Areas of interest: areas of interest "Pleasant Scenery Bay"
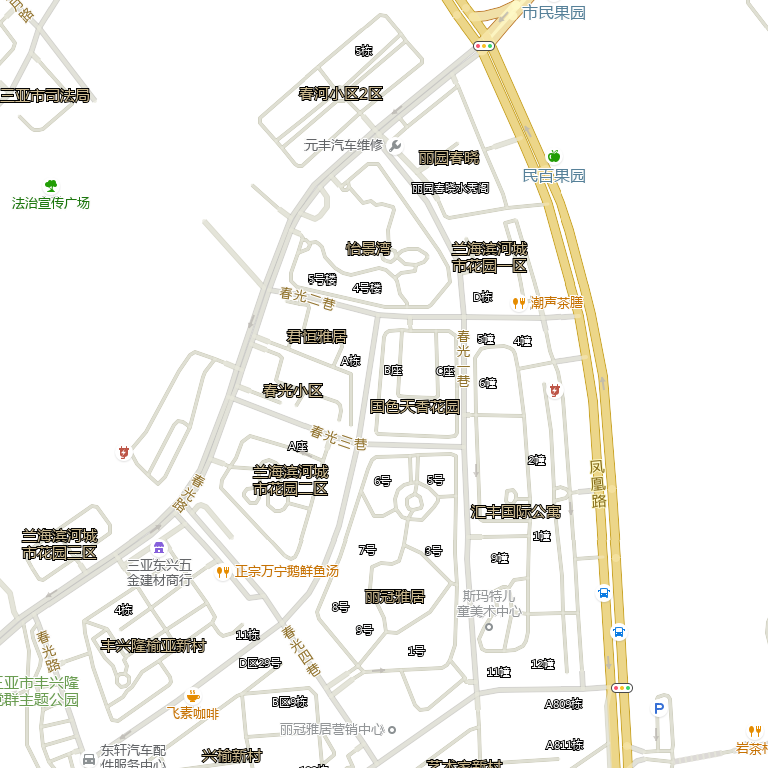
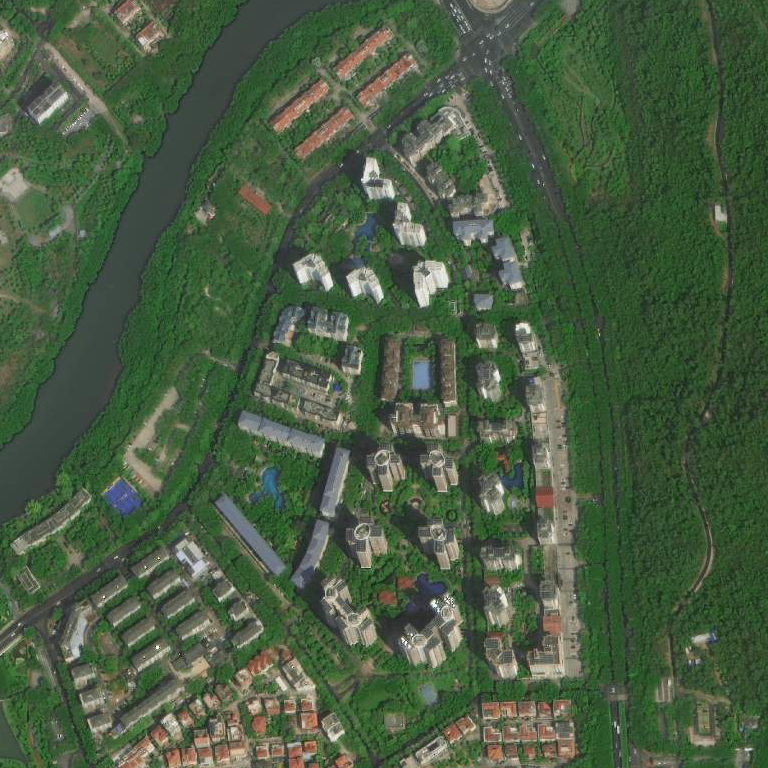